A bearing vibration time series has been folded into this square grayscale image, one row per segment of consecutive samples. Based on the visible evidence, which condition applies: normal, inner_race, outer_race, ball?
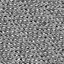
Answer: outer_race